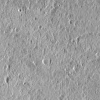
Atmospheric dust classification: not_dusty